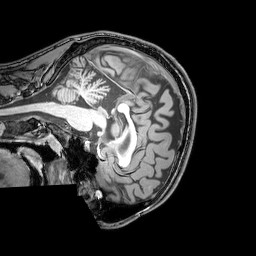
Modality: T1w
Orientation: sagittal
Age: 22
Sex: male
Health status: healthy
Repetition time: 0.081 s
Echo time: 0.037 s